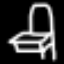
Label: chair